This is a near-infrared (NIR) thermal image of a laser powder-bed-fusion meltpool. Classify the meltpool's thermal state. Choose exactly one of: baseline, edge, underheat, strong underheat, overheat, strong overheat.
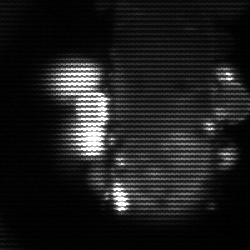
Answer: strong underheat